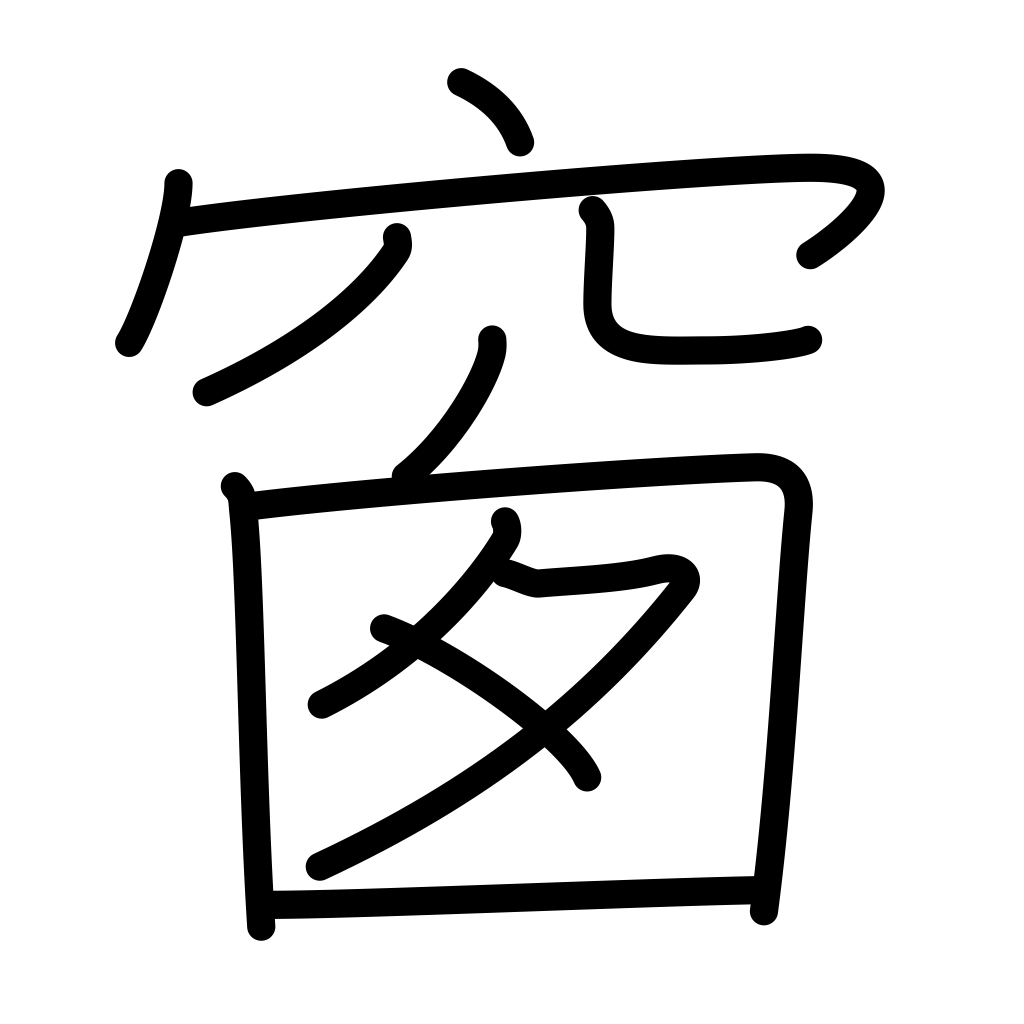
Meaning: window, pane